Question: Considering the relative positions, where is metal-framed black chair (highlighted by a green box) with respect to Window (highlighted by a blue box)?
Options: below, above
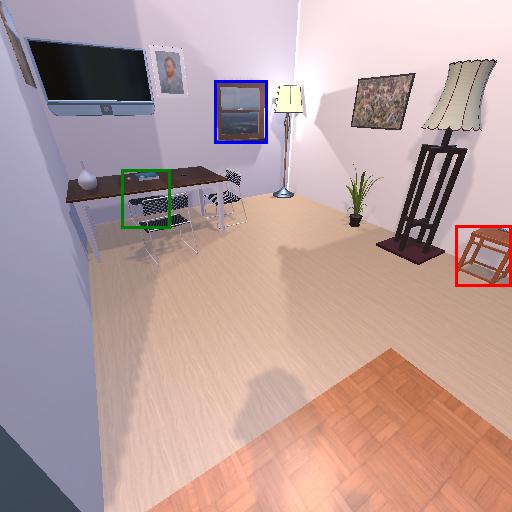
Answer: below